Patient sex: F
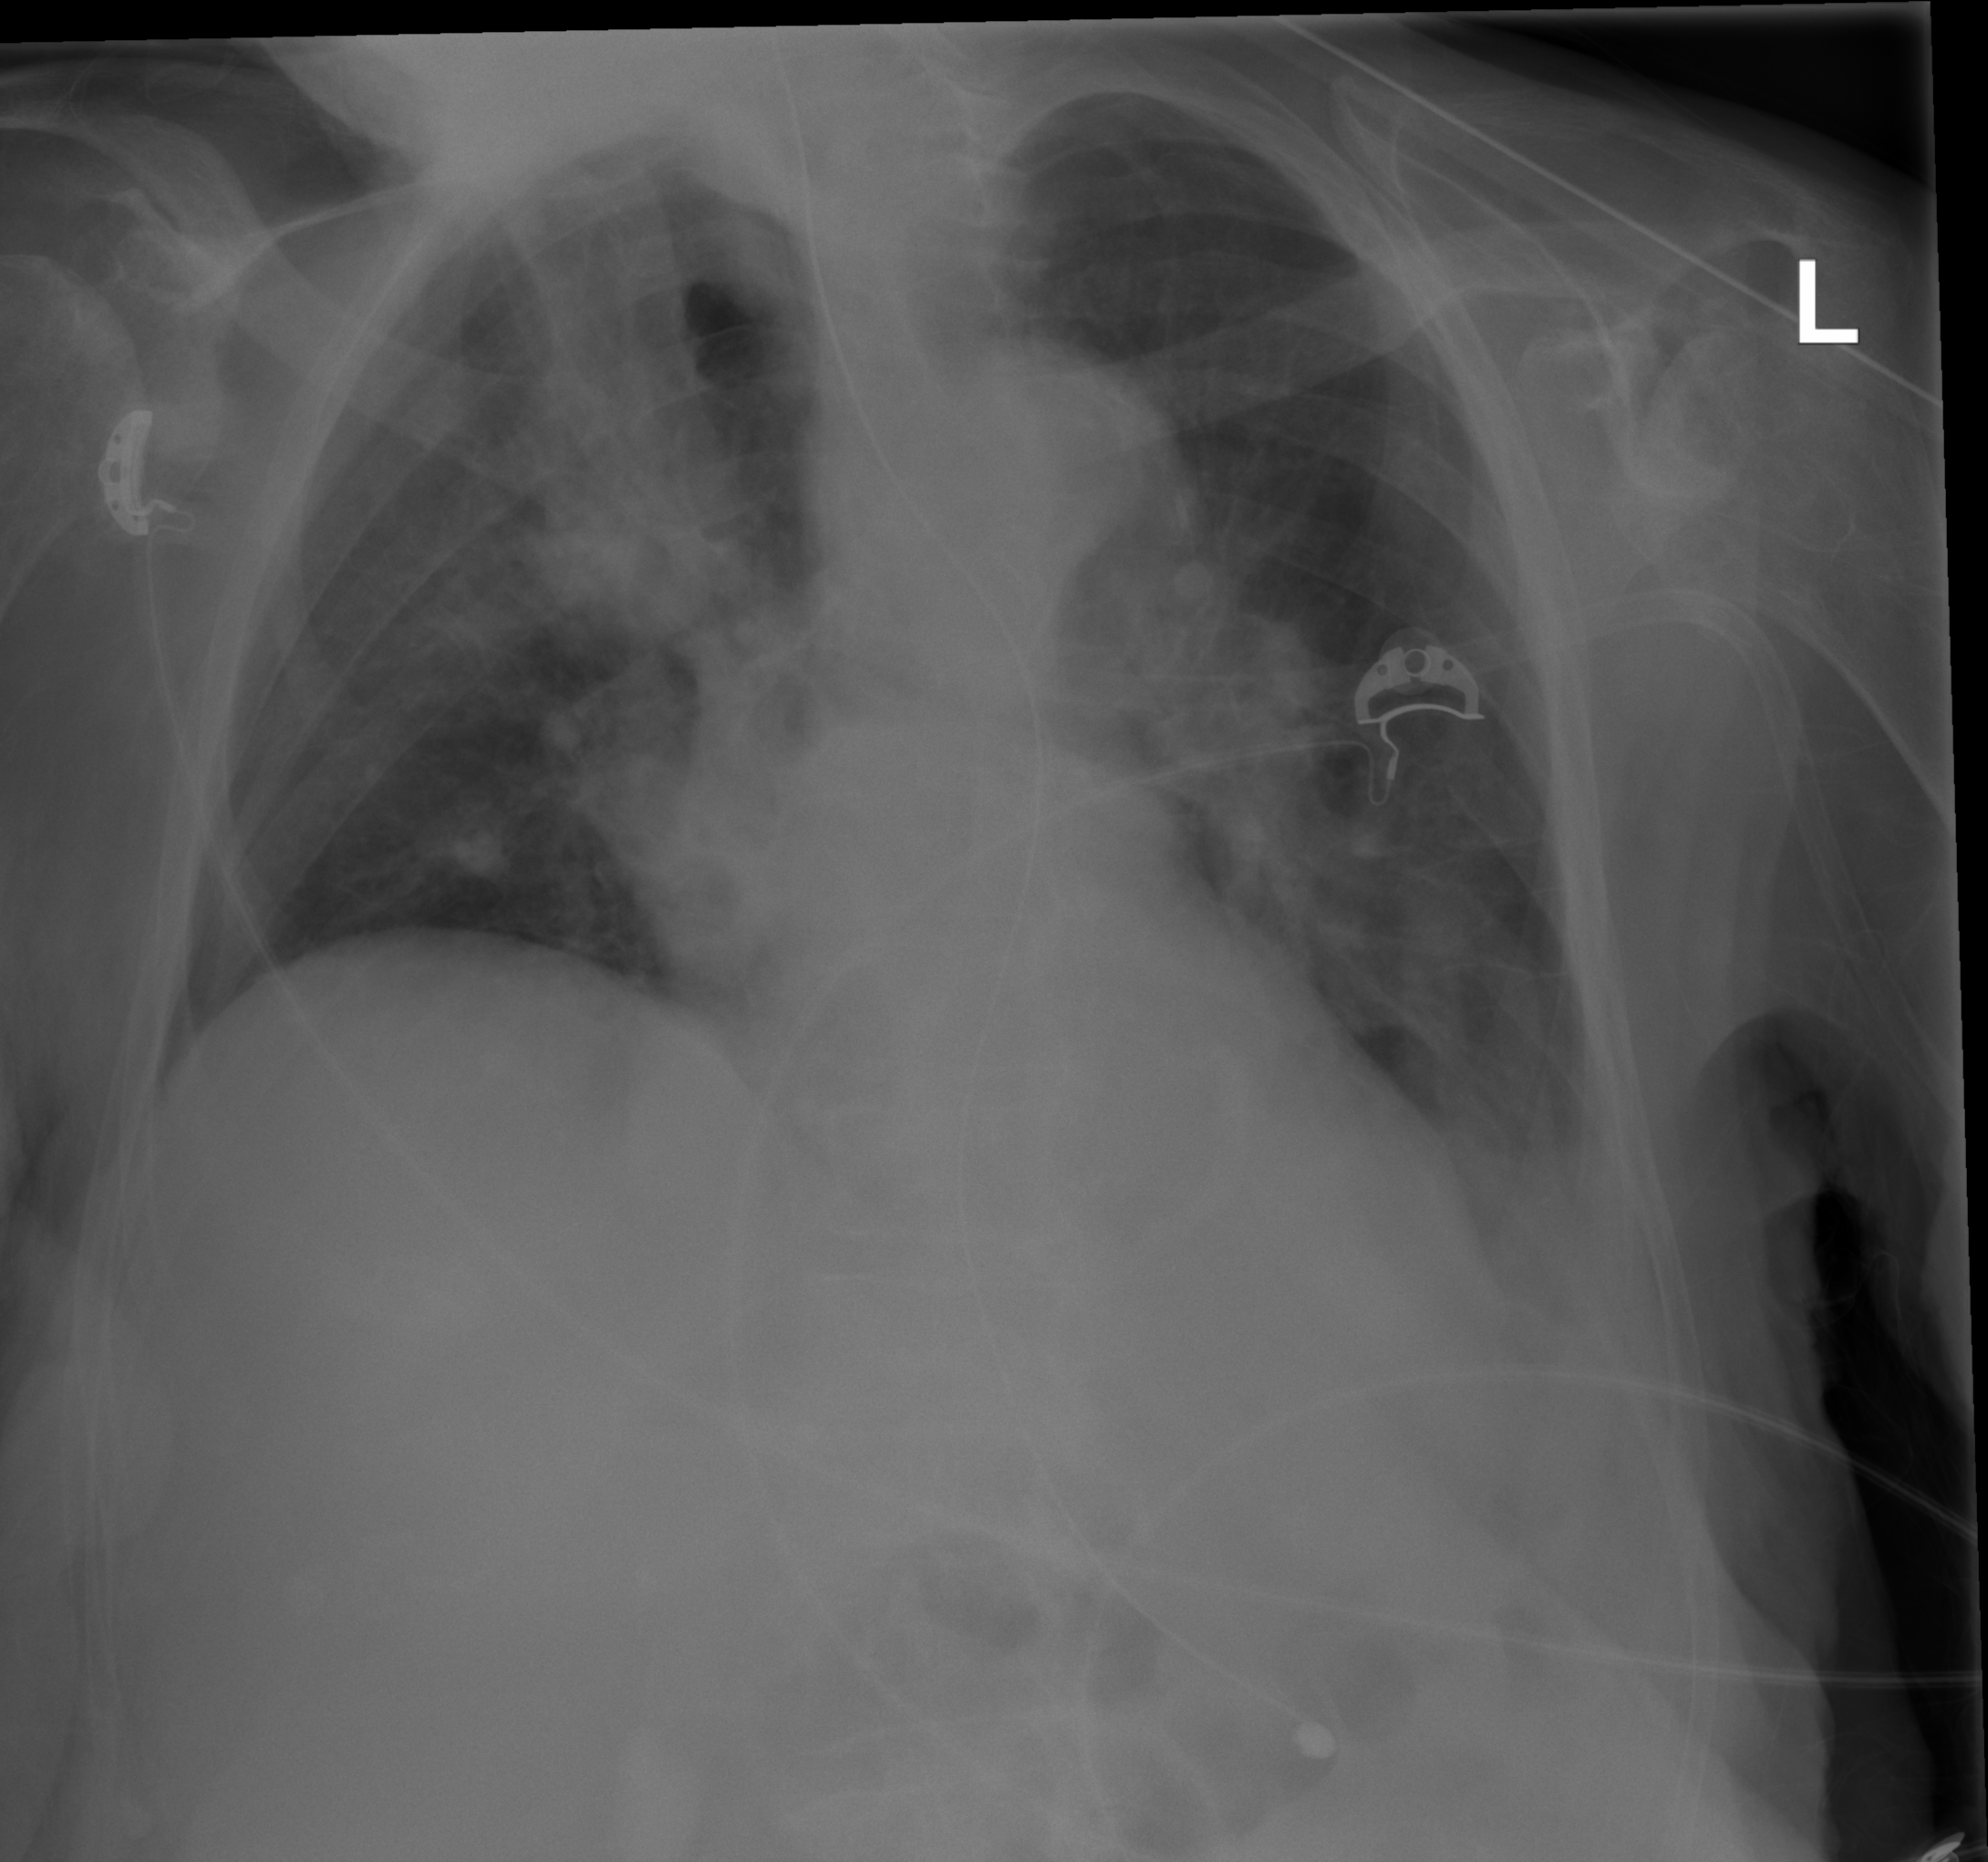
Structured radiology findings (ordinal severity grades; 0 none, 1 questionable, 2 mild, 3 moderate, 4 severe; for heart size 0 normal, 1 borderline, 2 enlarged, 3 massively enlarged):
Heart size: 0
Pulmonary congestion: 2
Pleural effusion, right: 0
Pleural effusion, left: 2
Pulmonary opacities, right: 0
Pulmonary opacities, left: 0
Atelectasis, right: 0
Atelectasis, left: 0